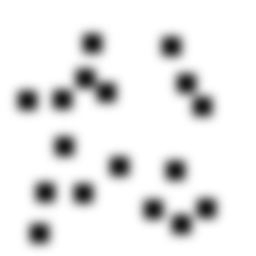
Squares: 17
Triangles: 0
Stars: 0
Total shapes: 17